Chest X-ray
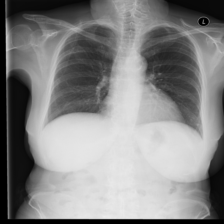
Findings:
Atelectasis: positive
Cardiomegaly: negative
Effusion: positive
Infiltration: negative
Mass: negative
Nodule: negative
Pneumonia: negative
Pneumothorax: negative
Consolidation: negative
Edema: negative
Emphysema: negative
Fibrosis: negative
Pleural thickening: negative
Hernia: negative